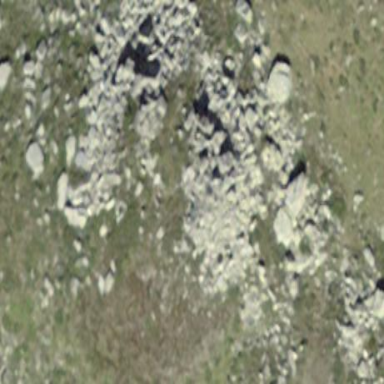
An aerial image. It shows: Natural scree.